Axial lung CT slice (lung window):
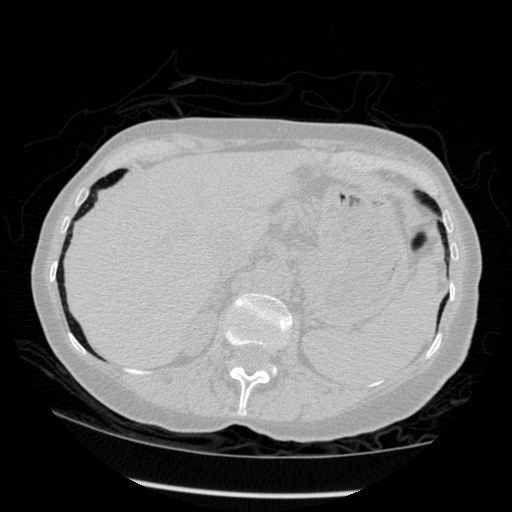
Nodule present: no